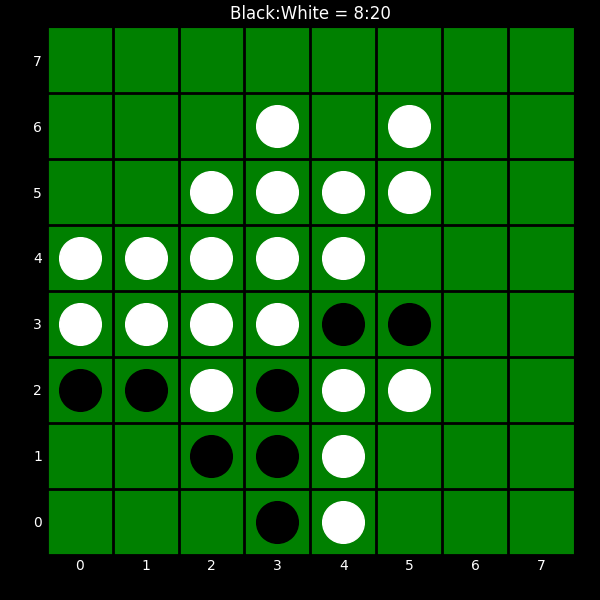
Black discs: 8
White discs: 20